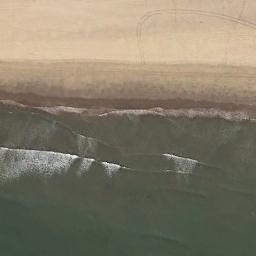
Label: beach